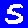
Digit: 5